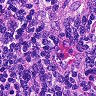
Metastatic tissue present: no